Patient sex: M
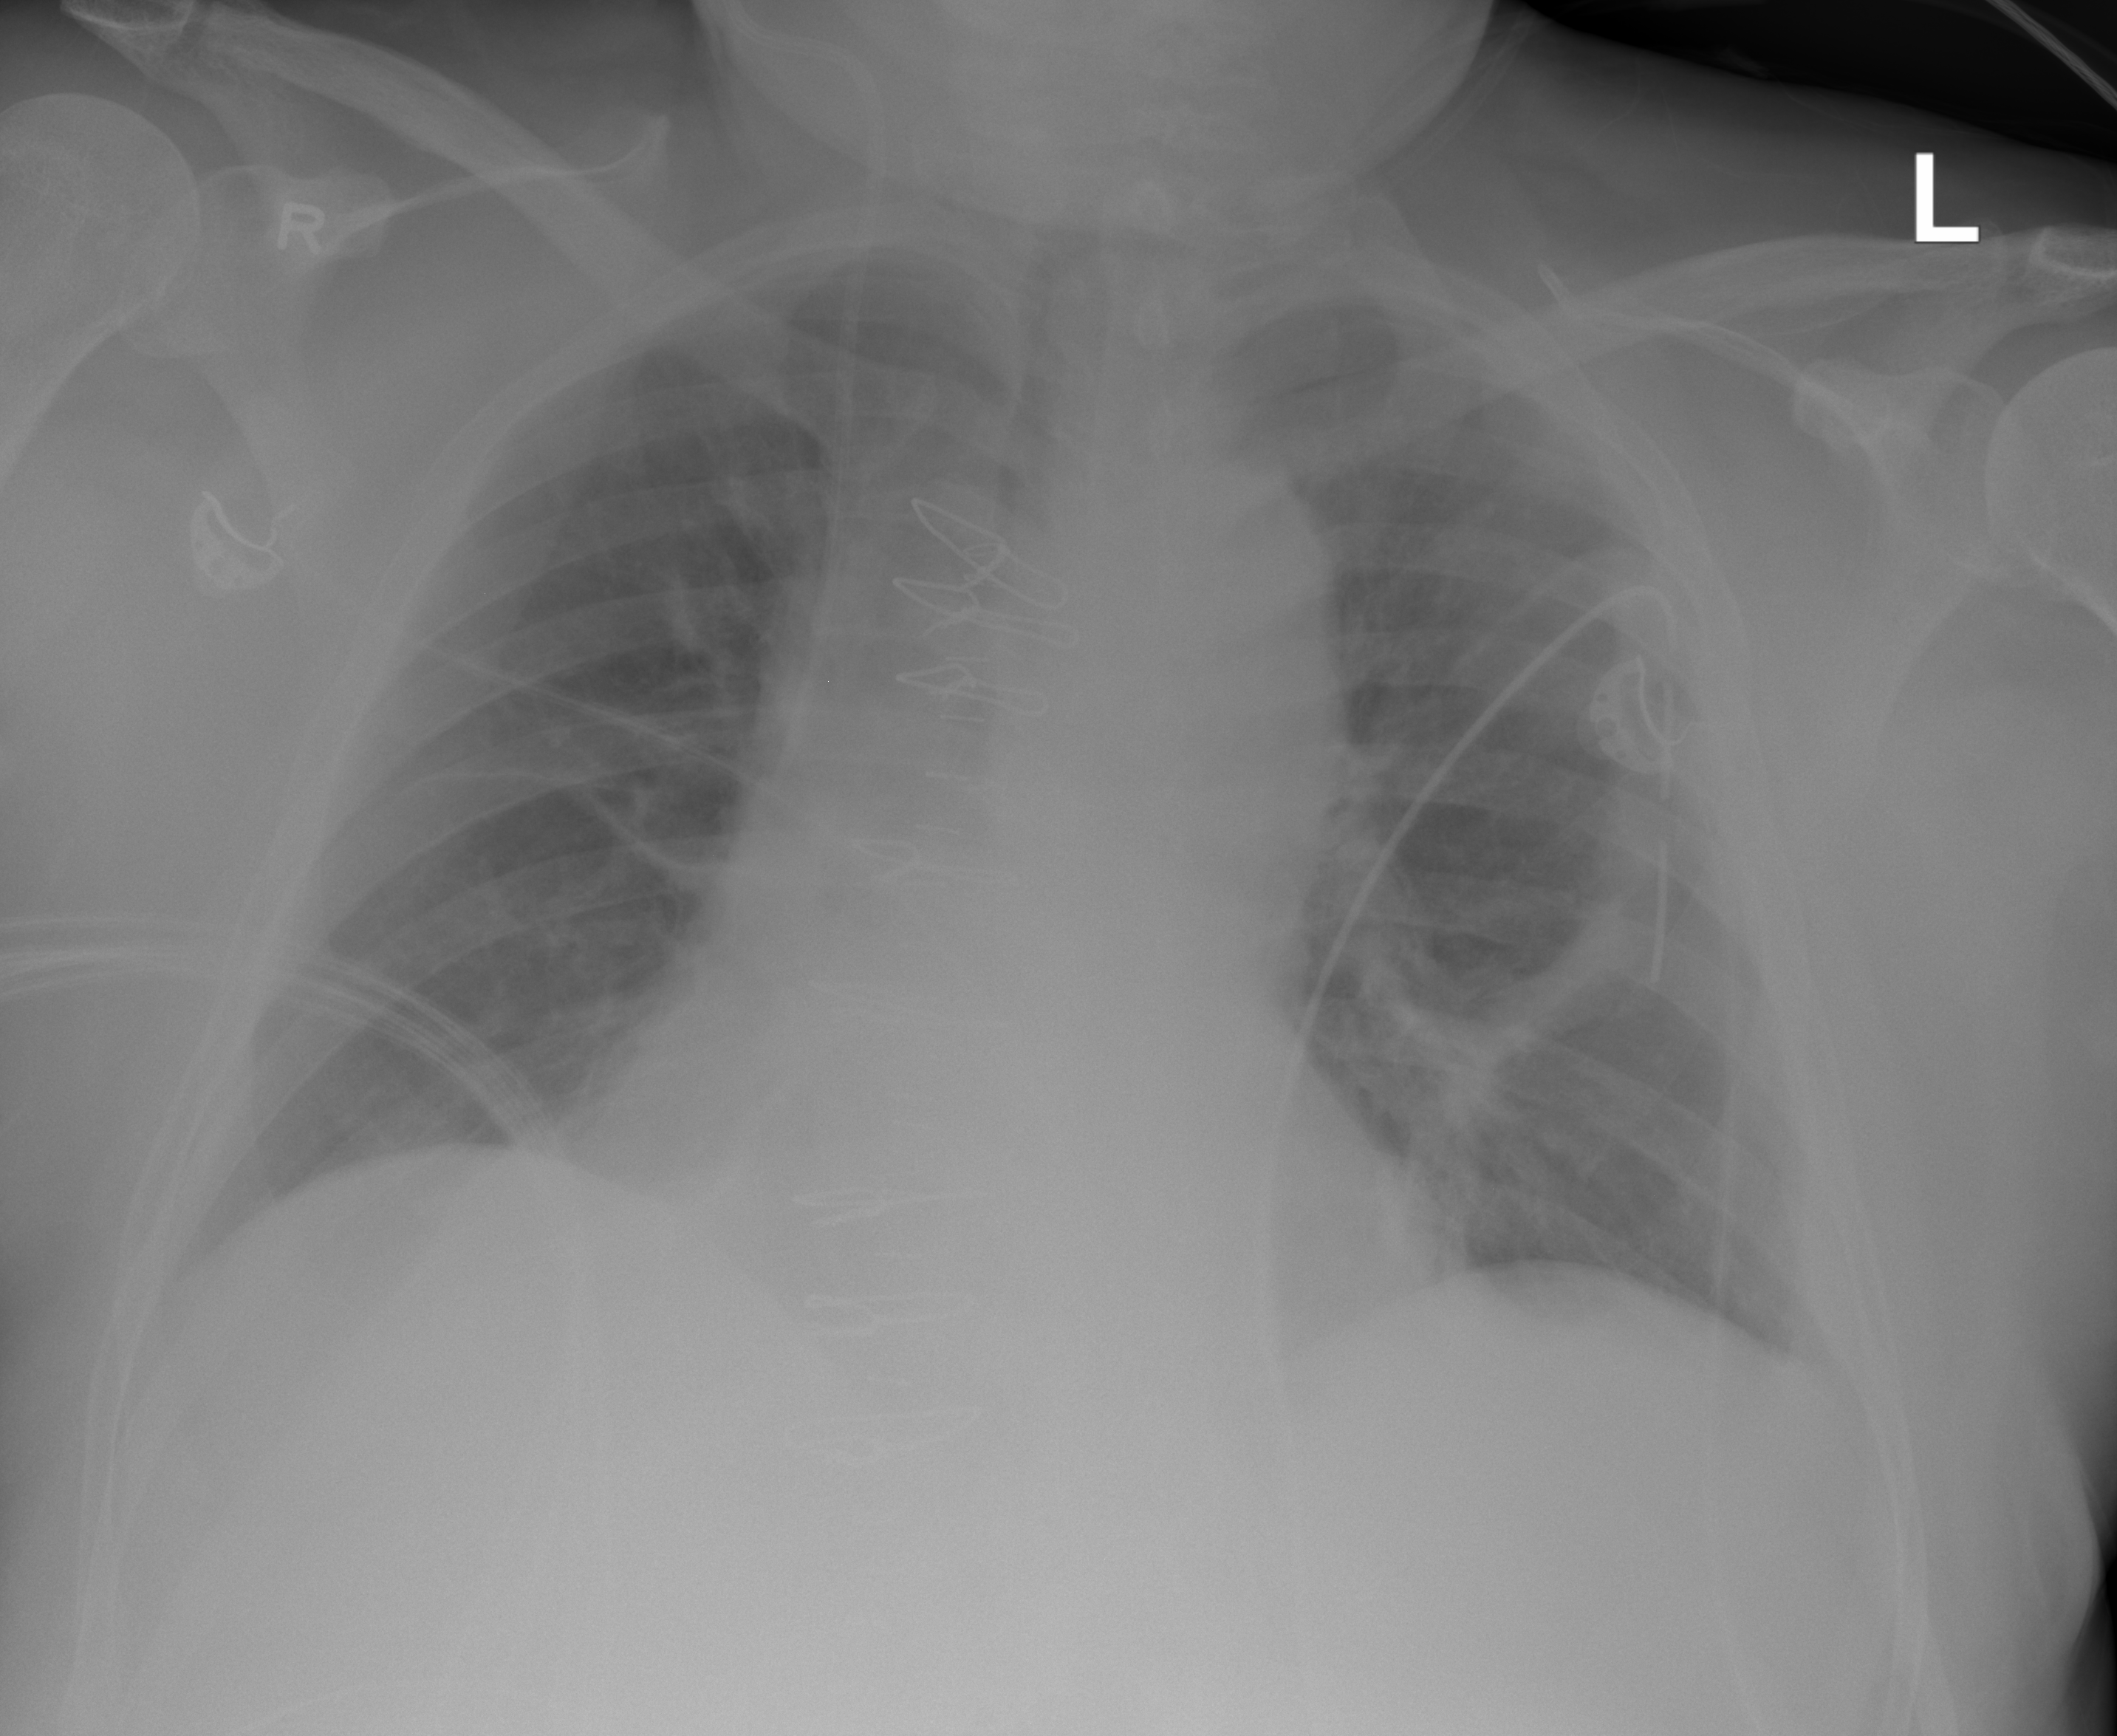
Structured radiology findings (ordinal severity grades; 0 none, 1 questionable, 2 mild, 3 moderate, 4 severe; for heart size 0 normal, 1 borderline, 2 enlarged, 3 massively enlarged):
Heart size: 0
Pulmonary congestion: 0
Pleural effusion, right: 0
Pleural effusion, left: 1
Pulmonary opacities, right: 0
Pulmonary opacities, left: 0
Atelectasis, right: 0
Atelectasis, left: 1